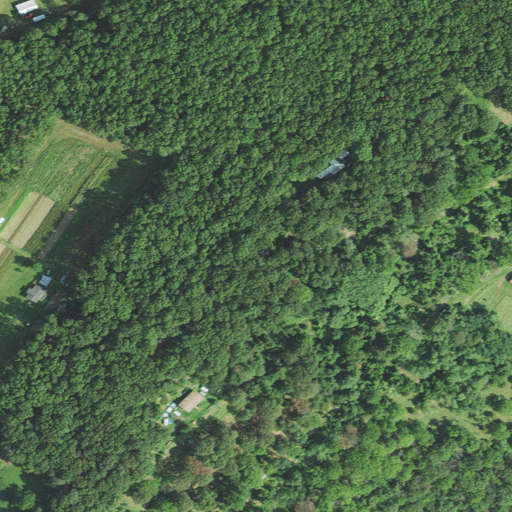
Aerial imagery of mountain in West Virginia named Trumble Mountain containing deciduous forest, mixed forest, pasture, and open development